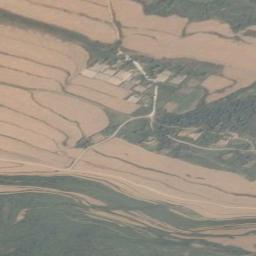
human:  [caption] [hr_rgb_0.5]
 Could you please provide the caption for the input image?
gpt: The terraces are reddish-brown and the top of the mountain is covered with vegetation .

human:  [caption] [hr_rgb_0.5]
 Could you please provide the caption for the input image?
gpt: There are bare and green terrace .

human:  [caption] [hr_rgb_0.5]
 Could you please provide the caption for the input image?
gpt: A large layer of brown and green mixed terraces with several winding narrow paths .

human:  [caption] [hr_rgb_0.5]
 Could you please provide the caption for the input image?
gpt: Many green plants are on the terrace .

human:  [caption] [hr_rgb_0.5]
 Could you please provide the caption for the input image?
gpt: There are many yellow terraces and some green ones .